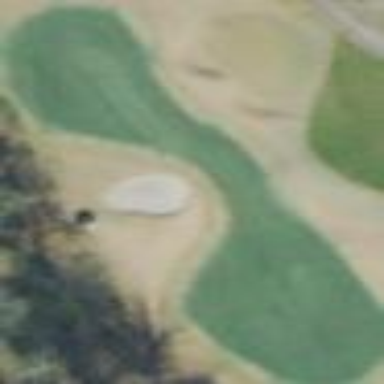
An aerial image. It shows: Golf green.